Field crop: tomato
Growth stage: 1
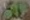
Species: solanum